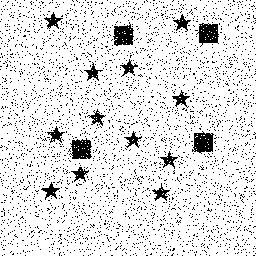
Squares: 4
Triangles: 0
Stars: 12
Total shapes: 16